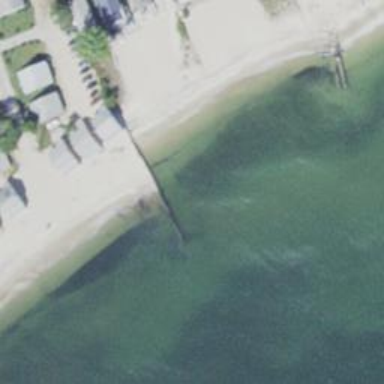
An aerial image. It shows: Breakwater structure.